Question: I would like to ask a question about a way for transforming a PostgreSQL ltree structure to a nested set structure with only one query by using only 'VIEW's.
For example, I have a table which has data with relation to each other as on the picture below:

So, the table daclaration is
'''
KeywordLtree(id INT PRIMARY KEY, value TEXT, path ltree);
-- And the data is:
pk | value | path |
0 | 'A' | '' |
0 | 'B' | '1' |
0 | 'C' | '2' |
0 | 'D' | '1.3' |
0 | 'E' | '1.4' |
0 | 'F' | '1.5' |
0 | 'G' | '2.6' |
0 | 'H' | '2.7' |
'''
And I have to convert this table to such table:
'''
KeywordSets(id INT PRIMARY KEY, value TEXT, lft INT, rgt INT);
'''
where the rules for the left and the right borders are done according to a nested sets rules.
I found the way how to obtain vertices on each level
'''
CREATE OR REPLACE RECURSIVE VIEW bfs (id, value, path, num_on_level, level) AS
SELECT id, value, path, row_number() OVER (), 0 as level
FROM KeywordLtreeSandbox WHERE path ~ '*{0}'
UNION ALL
SELECT C.id, C.value, C.path, row_number() OVER (PARTITION BY P.path), level + 1
FROM KeywordLtreeSandbox C JOIN bfs P ON P.path @> C.path
WHERE nlevel(C.path) = level + 1;
-- Data would be like below
id | value | path | num_on_level | level |
0 | "A" | "" | 1 | 0 |
1 | "B" | "1" | 1 | 1 |
2 | "C" | "2" | 2 | 1 |
3 | "D" |"1.3" | 1 | 2 |
4 | "E" |"1.4" | 2 | 2 |
5 | "F" |"1.5" | 3 | 2 |
6 | "G" |"2.6" | 1 | 2 |
7 | "H" |"2.7" | 2 | 2 |
'''
But I have no idea how to enumerate them correctly then (So "A" left = 1, right = 16, "B" left = 2, right = 9 and so on...)
If I need to be more clear please let me know.
Could anyone give me an idea how it is possible to do?
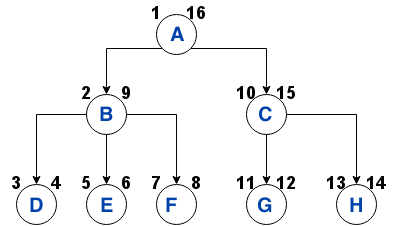
Answer: for course in stepic.org ;-)
'''
WITH RECURSIVE bfs(id, value, path, level, cnt) AS
(SELECT id, value, path, 0 as level,1 as cnt
FROM kts WHERE path ~ '*{0}'
UNION ALL
SELECT C.id, C.value, C.path, level + 1, 1 as cnt
FROM kts C JOIN bfs P ON P.path @> C.path
WHERE nlevel(C.path) = level + 1),
qsubtrees AS (SELECT K2.path AS p, COUNT(*) AS size FROM kts K LEFT JOIN kts K2 ON K.path <@ K2.path
GROUP BY K2.path),
result AS (SELECT id, value, path, level,
2*(SUM(cnt) OVER (ROWS UNBOUNDED PRECEDING))-1-level AS leftn, size
FROM bfs JOIN qsubtrees ON bfs.path=qsubtrees.p ORDER BY path)
SELECT '#', id, value, leftn, leftn+2*size-1 AS rightn FROM result ORDER BY leftn;
'''